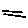
Label: line